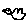
Label: bird